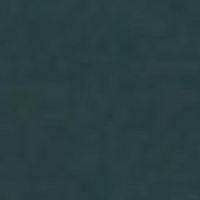
EUNIS habitat code: 14
Species observed at this site:
Aruncus dioicus